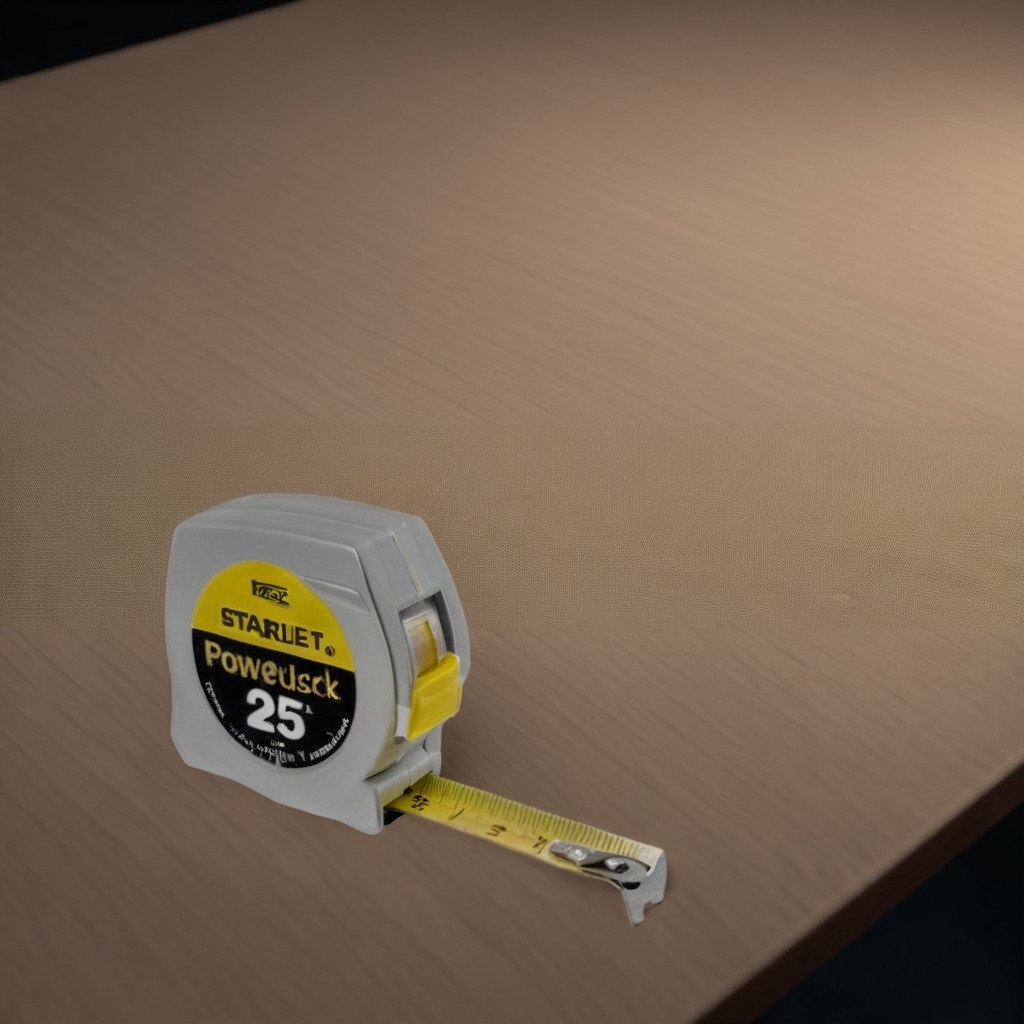
A measuring tape is lying on a wooden table.